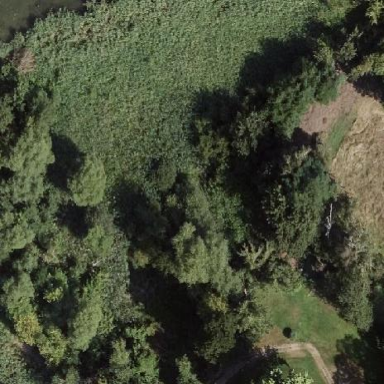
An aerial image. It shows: Wetland area dominated by reedbeds.